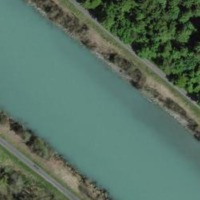
EUNIS habitat code: 15
Species observed at this site:
Filipendula ulmaria